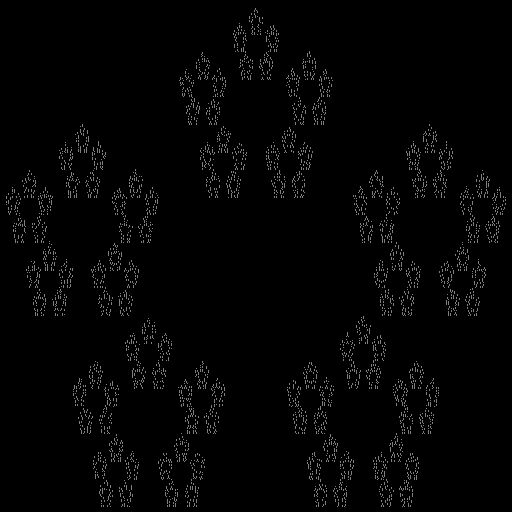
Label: sierpinski_pentagon